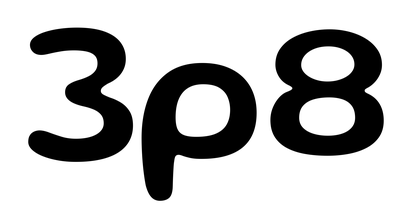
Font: Gluten_Medium